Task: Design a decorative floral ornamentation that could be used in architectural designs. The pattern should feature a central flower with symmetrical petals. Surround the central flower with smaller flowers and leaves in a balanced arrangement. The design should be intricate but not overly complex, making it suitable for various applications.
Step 891:
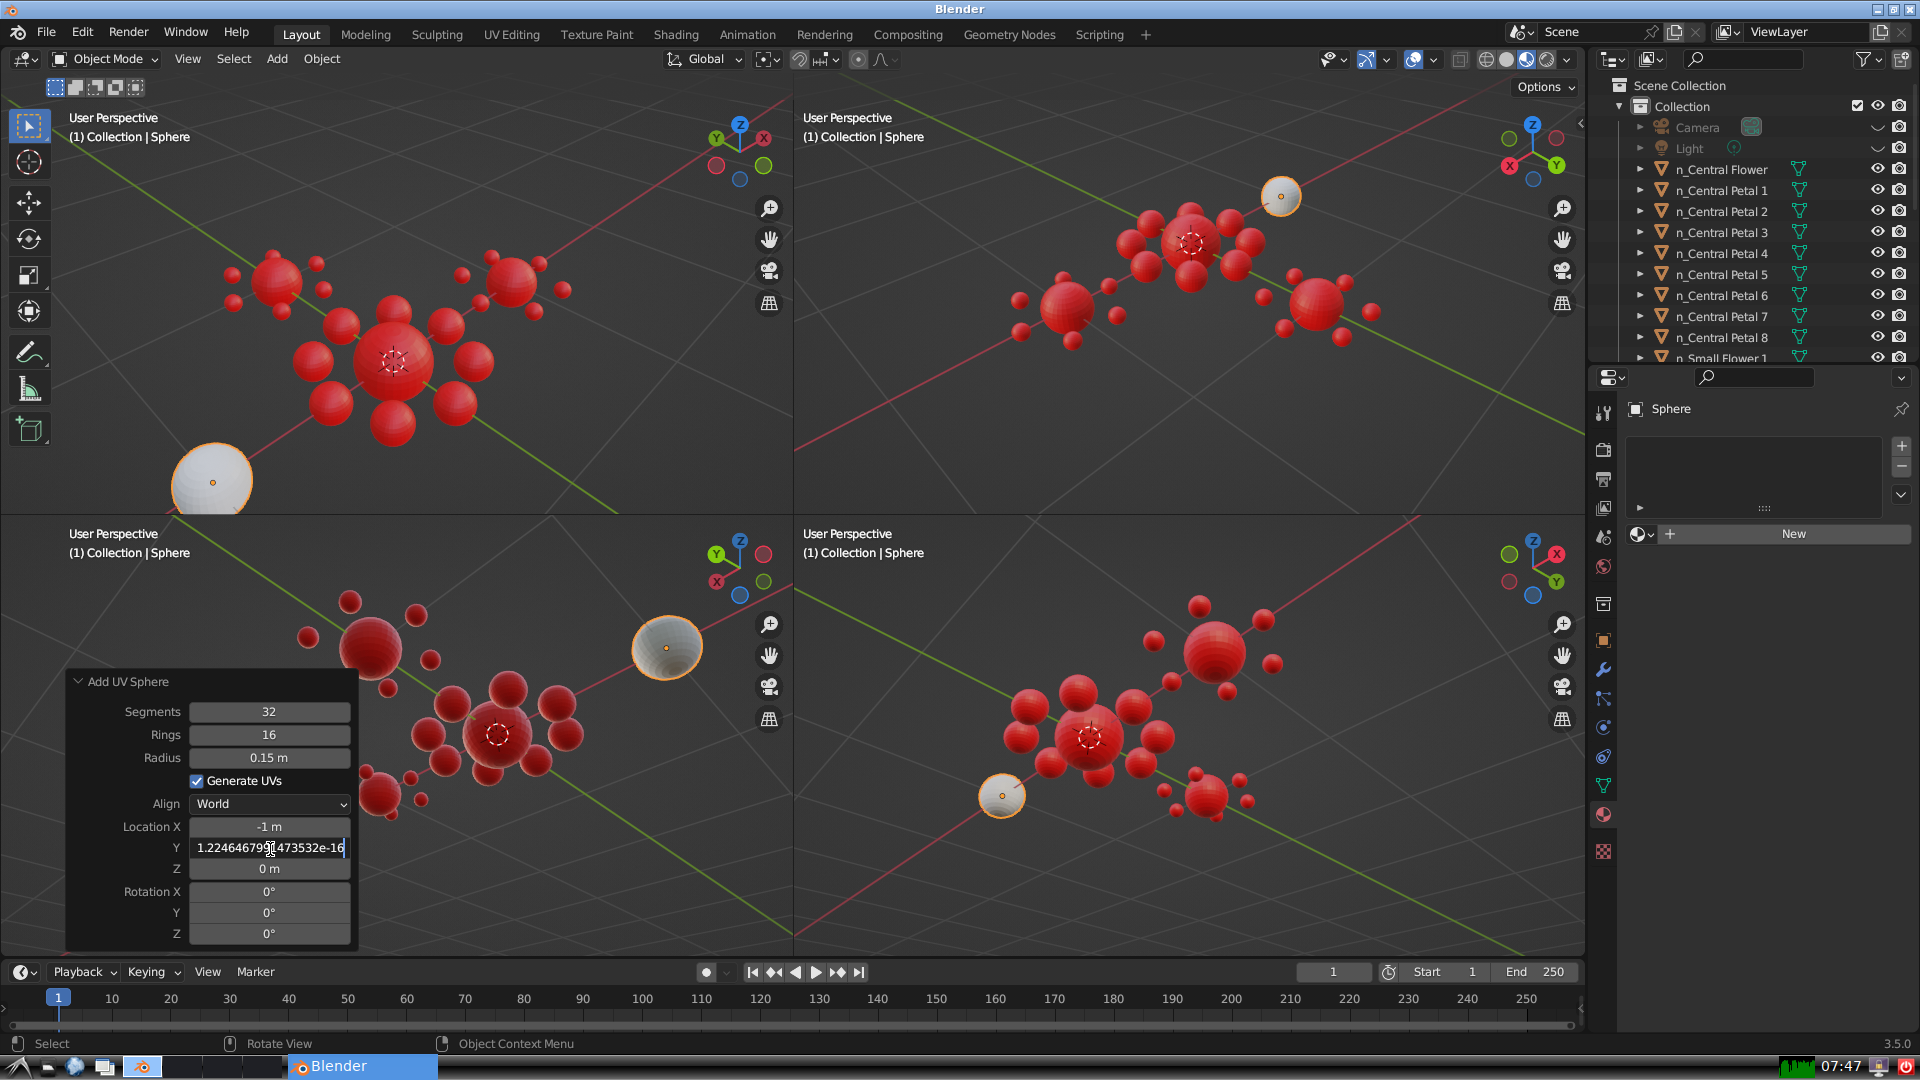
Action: {"key_press": ['Return']}